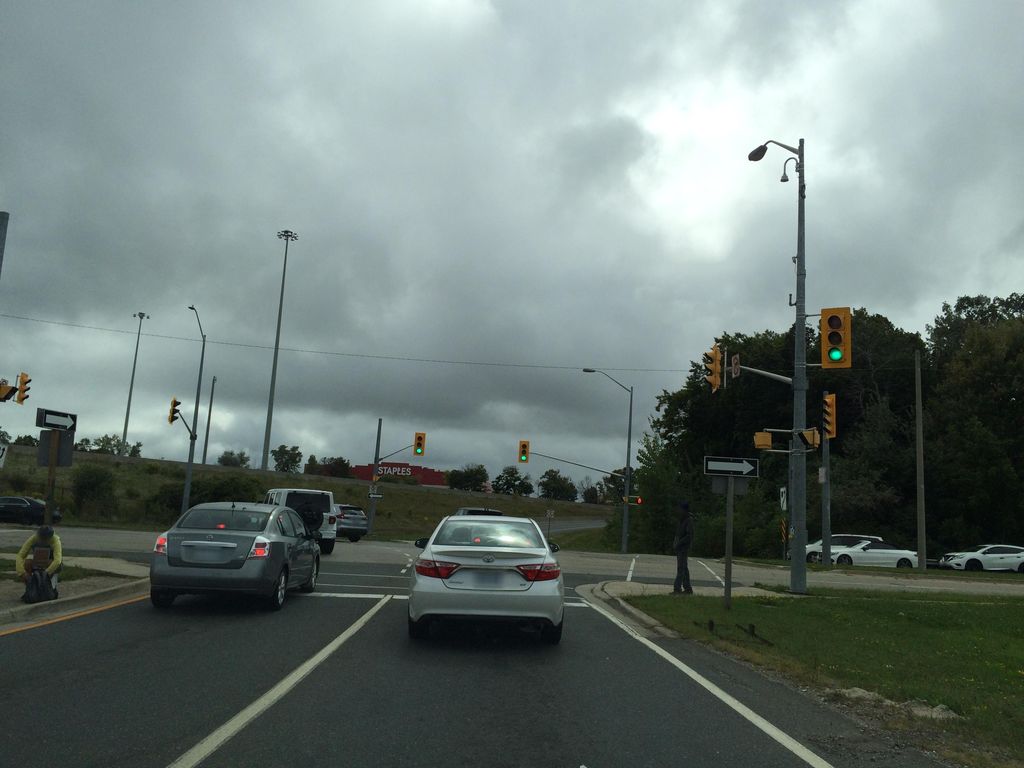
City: kitchener-waterloo